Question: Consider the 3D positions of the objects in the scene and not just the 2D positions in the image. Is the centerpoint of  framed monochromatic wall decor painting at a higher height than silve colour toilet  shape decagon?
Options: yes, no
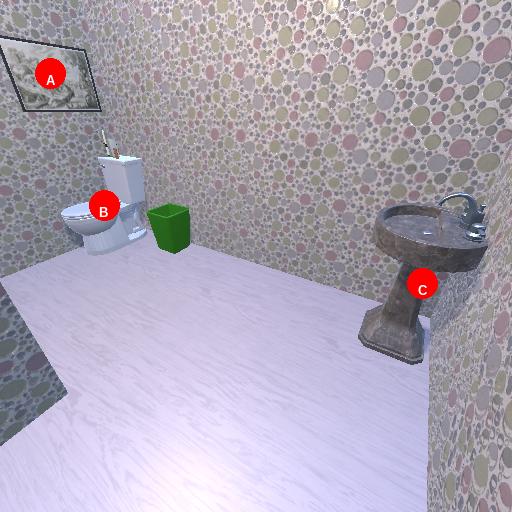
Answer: yes